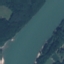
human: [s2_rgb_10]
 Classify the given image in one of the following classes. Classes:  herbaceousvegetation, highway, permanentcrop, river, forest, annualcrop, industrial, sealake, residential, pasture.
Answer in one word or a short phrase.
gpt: River